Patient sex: F
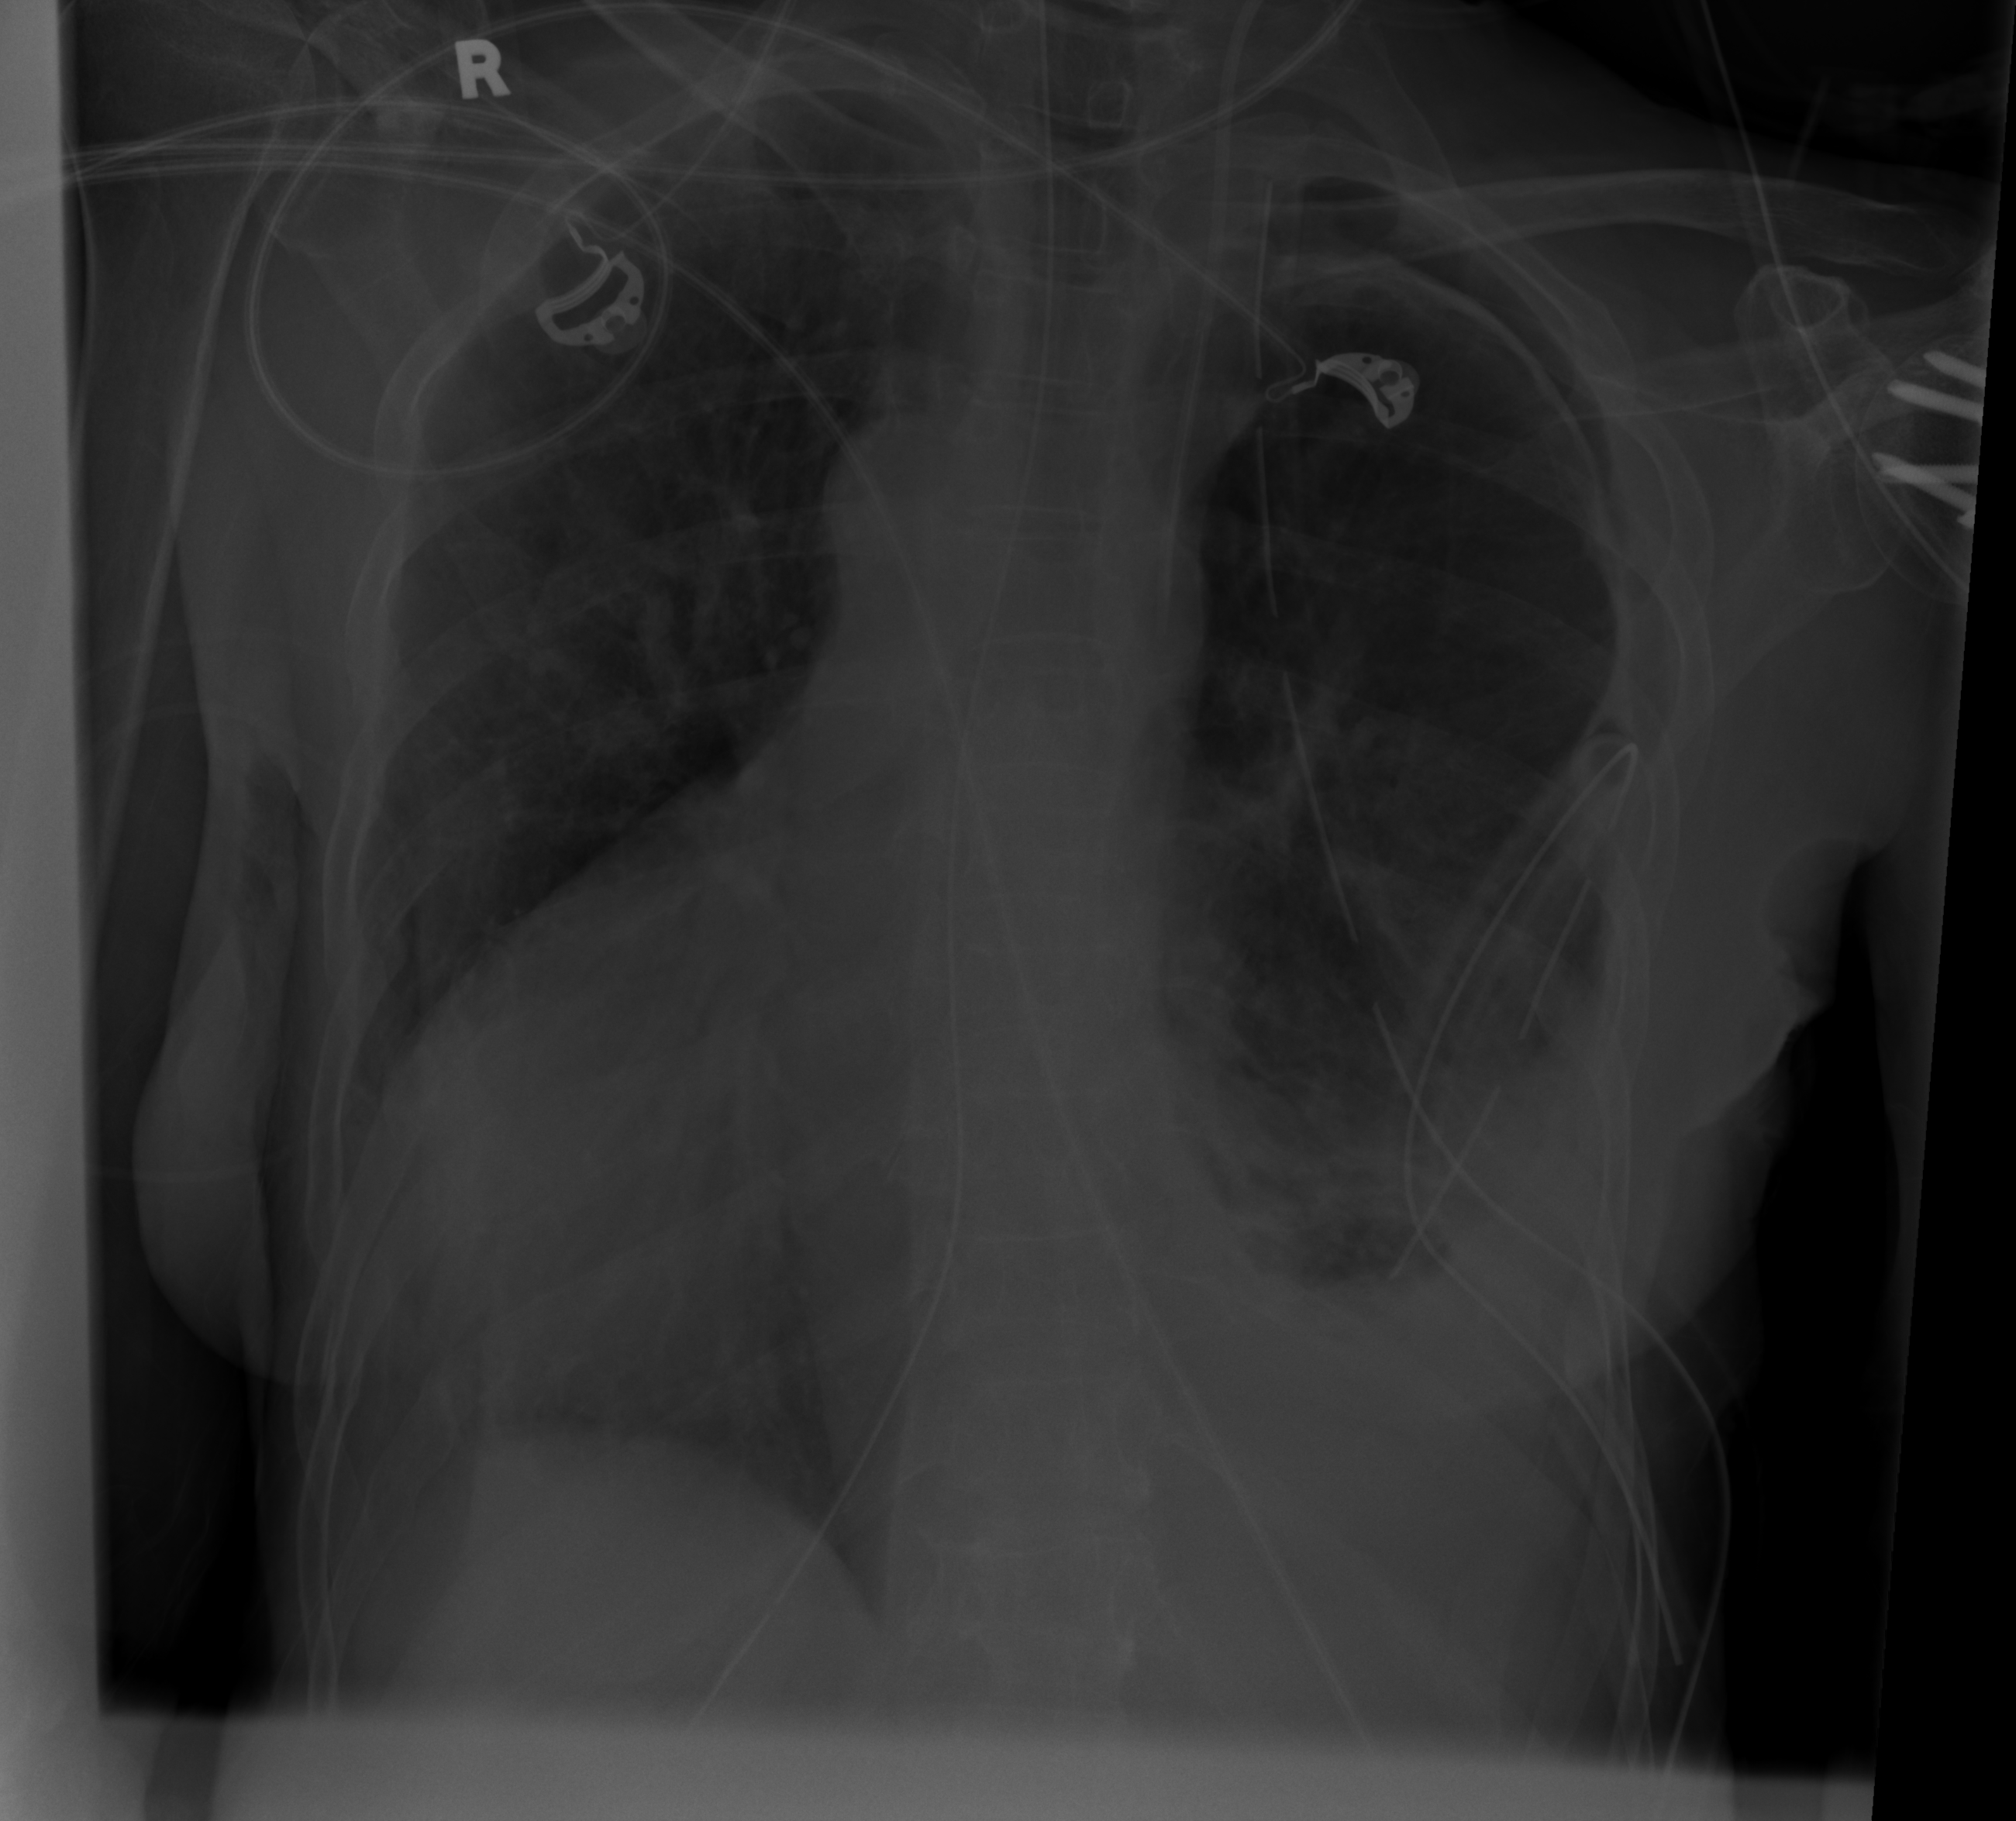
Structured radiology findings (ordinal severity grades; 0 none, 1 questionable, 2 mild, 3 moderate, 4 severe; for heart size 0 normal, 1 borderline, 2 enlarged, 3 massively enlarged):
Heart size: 2
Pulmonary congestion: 0
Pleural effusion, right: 0
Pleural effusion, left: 3
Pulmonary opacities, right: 0
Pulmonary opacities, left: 2
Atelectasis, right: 0
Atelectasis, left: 3